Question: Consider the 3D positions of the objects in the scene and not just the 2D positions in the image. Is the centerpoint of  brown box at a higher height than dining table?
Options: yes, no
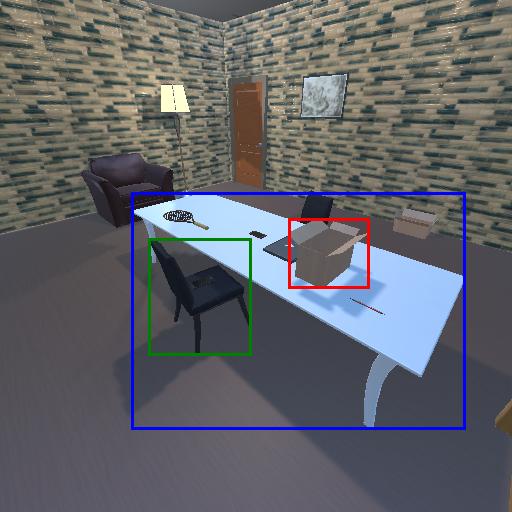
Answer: yes